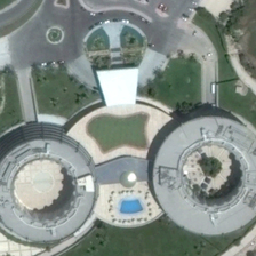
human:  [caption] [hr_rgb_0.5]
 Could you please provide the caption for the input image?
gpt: There are many large areas of different shapes.

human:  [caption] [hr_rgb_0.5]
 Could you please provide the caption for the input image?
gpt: There are several different shaped areas in this big square.

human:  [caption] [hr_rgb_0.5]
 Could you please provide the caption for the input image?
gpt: Large squares have several regions of different shape.

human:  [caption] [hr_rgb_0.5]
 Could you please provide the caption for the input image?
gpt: different regions with different shapes are in the big square.

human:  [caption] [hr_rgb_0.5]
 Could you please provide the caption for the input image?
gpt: Several regions of different shapes are in the Great Square.